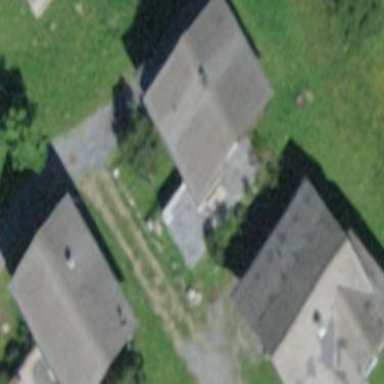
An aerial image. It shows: Detached building.